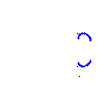
Particle: proton